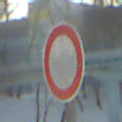
Verkehrszeichen: VerbotFahrzeugeAllerArt
Umgebung: Outdoor, Suburban
Tageszeit: MorningAfternoon
Wetter: PartlyCloudy
Licht: Natural
Jahreszeit: NotSpecified
Kontrast: HighContrast